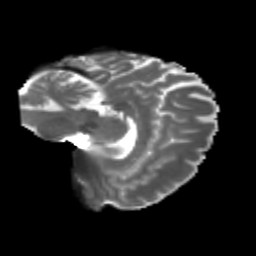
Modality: T2w
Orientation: sagittal
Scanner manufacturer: siemens
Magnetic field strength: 3 T
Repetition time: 4.16 s
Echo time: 0.0806 s